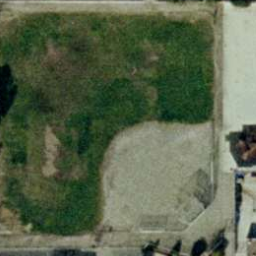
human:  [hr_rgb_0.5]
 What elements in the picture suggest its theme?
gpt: baseball diamond